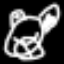
Label: frog